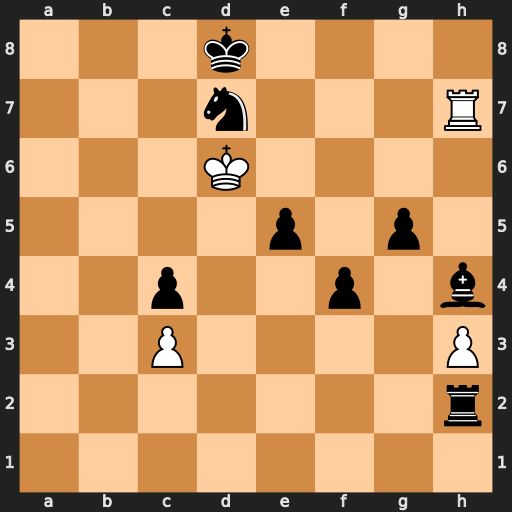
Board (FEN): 3k4/3n3R/3K4/4p1p1/2p2p1b/2P4P/7r/8
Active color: w
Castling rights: -
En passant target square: -
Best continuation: Rh8+ Nf8 Rxf8#